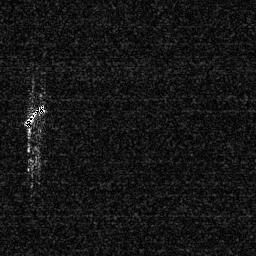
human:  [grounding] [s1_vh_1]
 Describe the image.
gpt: In the satellite image, there is  <ref>1 medium ship </ref> <box>[[7, 39, 18, 50, 0]]</box> located at left.